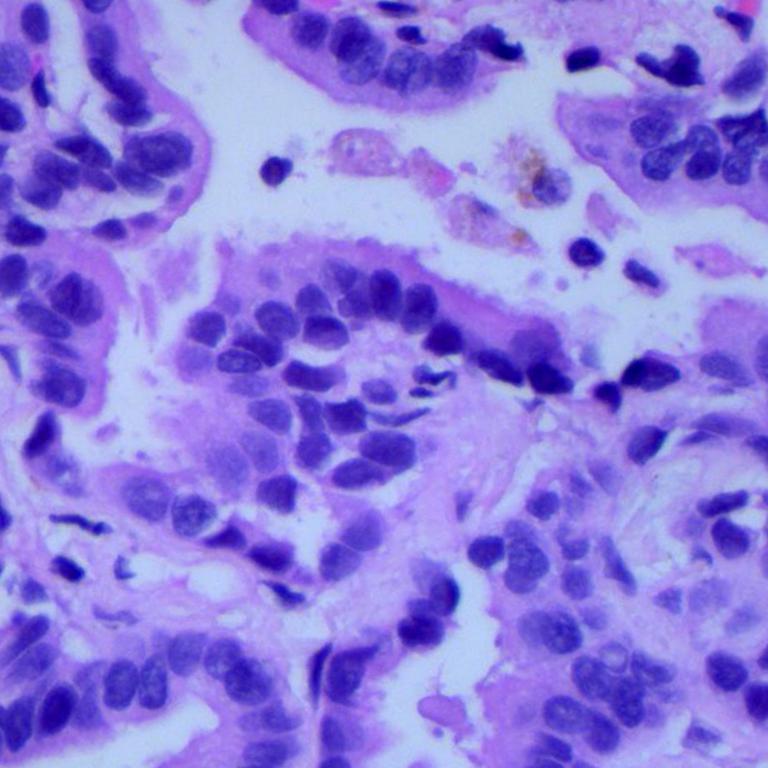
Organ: lung
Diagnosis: adenocarcinomas